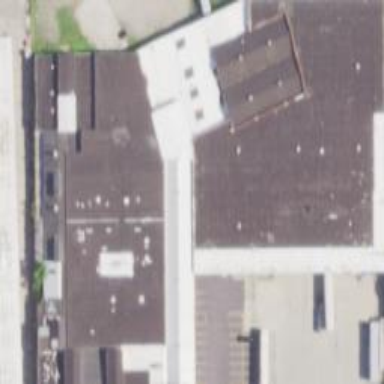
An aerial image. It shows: Building.